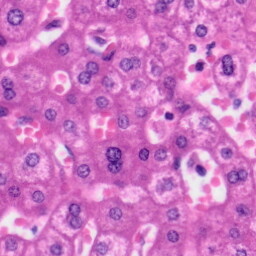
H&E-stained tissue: Liver